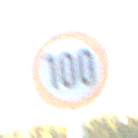
Verkehrszeichen: Geschwindigkeit100
Umgebung: Outdoor, RoadRail
Tageszeit: SunriseSunset
Wetter: Clear
Licht: Natural
Jahreszeit: NotSpecified
Kontrast: HighContrast